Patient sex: M
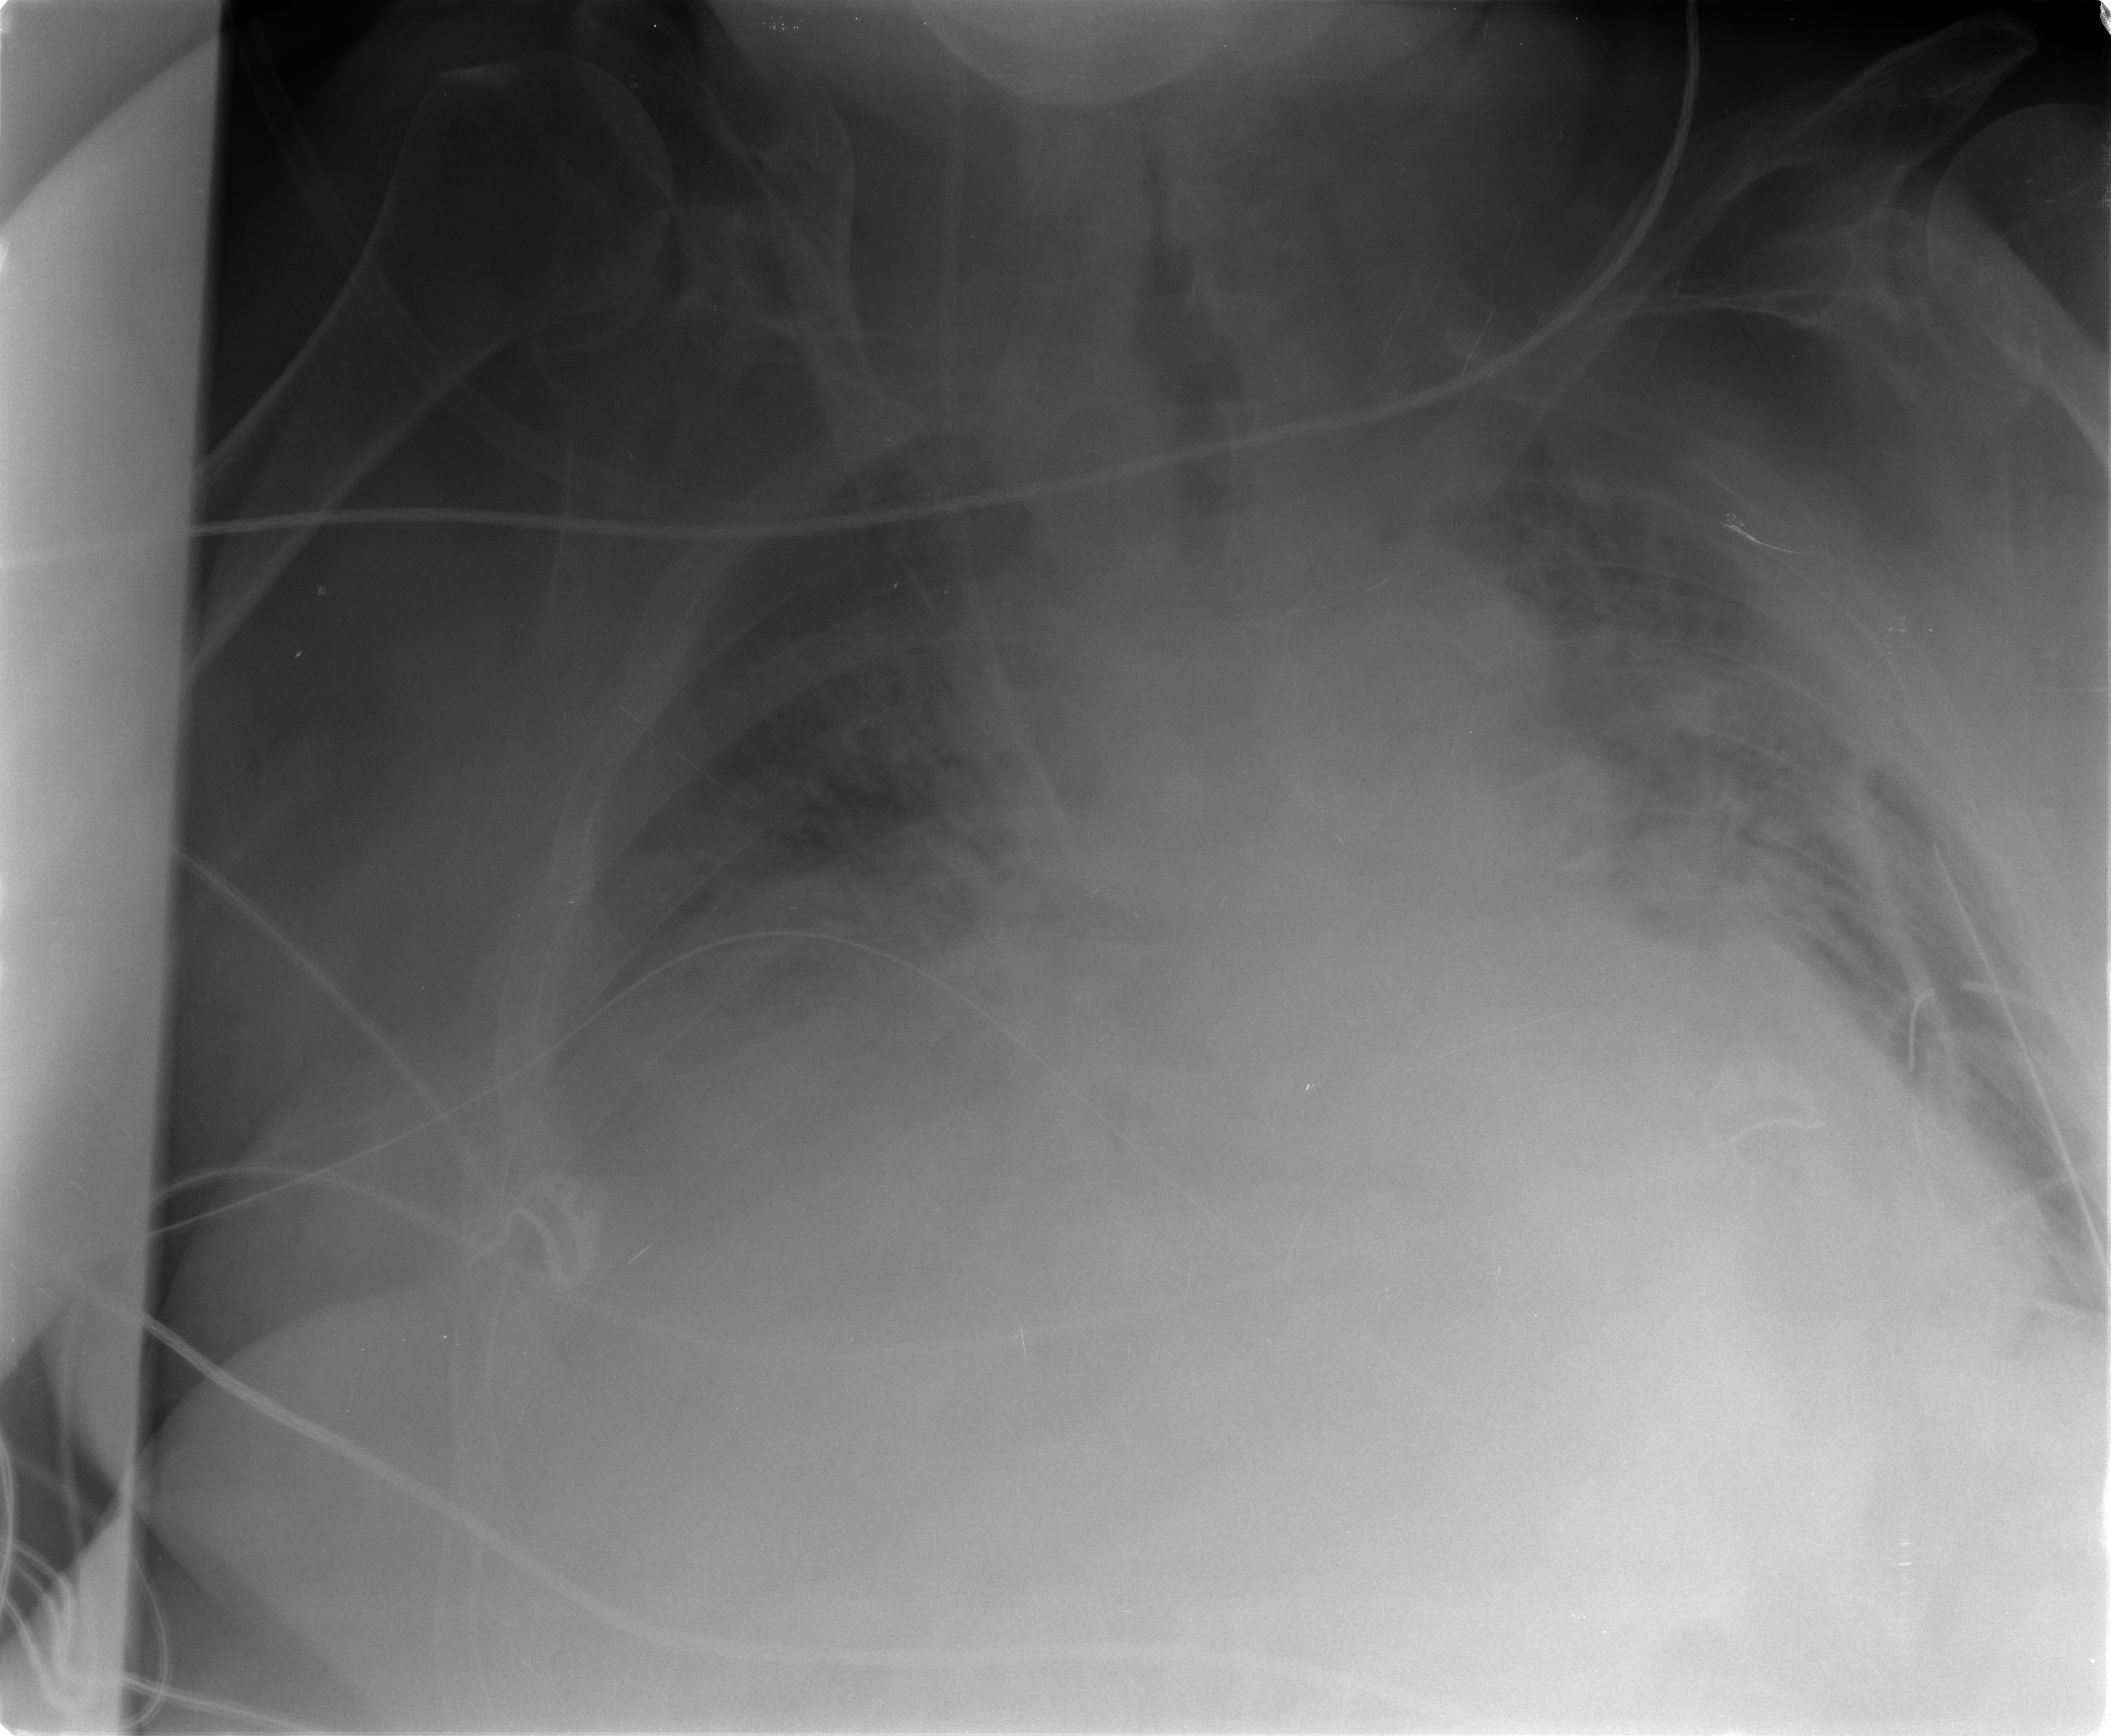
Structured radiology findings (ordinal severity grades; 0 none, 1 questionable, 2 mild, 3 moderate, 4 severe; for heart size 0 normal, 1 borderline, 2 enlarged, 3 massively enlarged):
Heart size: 2
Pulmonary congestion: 2
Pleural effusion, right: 2
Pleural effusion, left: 2
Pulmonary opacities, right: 2
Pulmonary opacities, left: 1
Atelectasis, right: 2
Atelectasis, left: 1